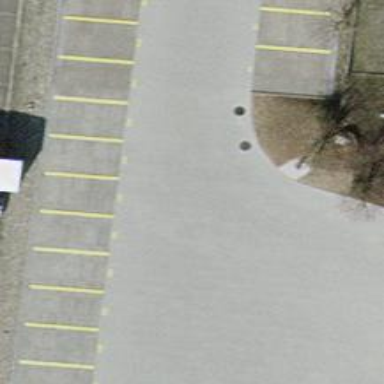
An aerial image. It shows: Parking aisle made of paving stones.